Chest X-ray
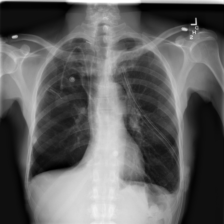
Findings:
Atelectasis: negative
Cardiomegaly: negative
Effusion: negative
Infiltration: negative
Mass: negative
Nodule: negative
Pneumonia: negative
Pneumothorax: negative
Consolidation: negative
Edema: negative
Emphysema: negative
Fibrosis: negative
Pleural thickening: negative
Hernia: negative